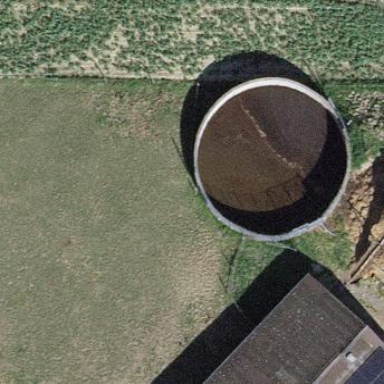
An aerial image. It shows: Storage tank which is man-made and housed in building.